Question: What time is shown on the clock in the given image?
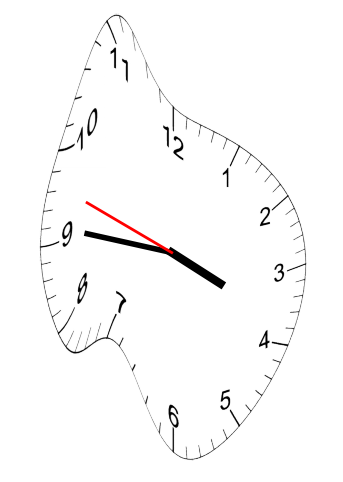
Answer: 03:45:48